Question: I have a problem with my custom cells.
My cell is structured like this image:

Gray view = cell.contentView
Orange view = a button added as a subview to the contentView
Yellow view = a label added as subview to the contentView
Blue view = an image view added as subview to the contentView
Green view = accessory view
The problem is that when I toggle edit to tableView, my cell indents hiding accessory view and moving right everything else. I want to this.
When I toggle editing mode, my cell mustn't move its content, the editing control (minus red button on the left) must take the place of the button inside the contentView and this last one should hide itself.
I tried 'tableView:shouldIndentWhileEditingRowAtIndexPath:' method without success because my tableView is plain. I also tried to override 'willTransitionToState:' method but I don't know how to do what I want.
Can someone help me?
Thank you so much!
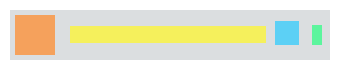
Answer: How have you added the subviews to the cell? If you add them directly to the cell instead of adding them to the content view, they won't get moved. It is the content view that is resized when the cell transitions to editing mode.
If you want to hide certain subviews, you should override 'setEditing:animated:' in the cell subclass and hide / show as appropriate.
You may also need to add your subviews such that they are below the contentView in the view hierarchy, or bring the content view to the top after you have finished, using the 'bringSubviewToFront:' method.